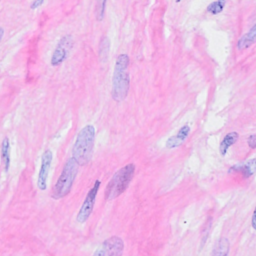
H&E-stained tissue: Breast